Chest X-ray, PA view. Patient: 55 years old, sex M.
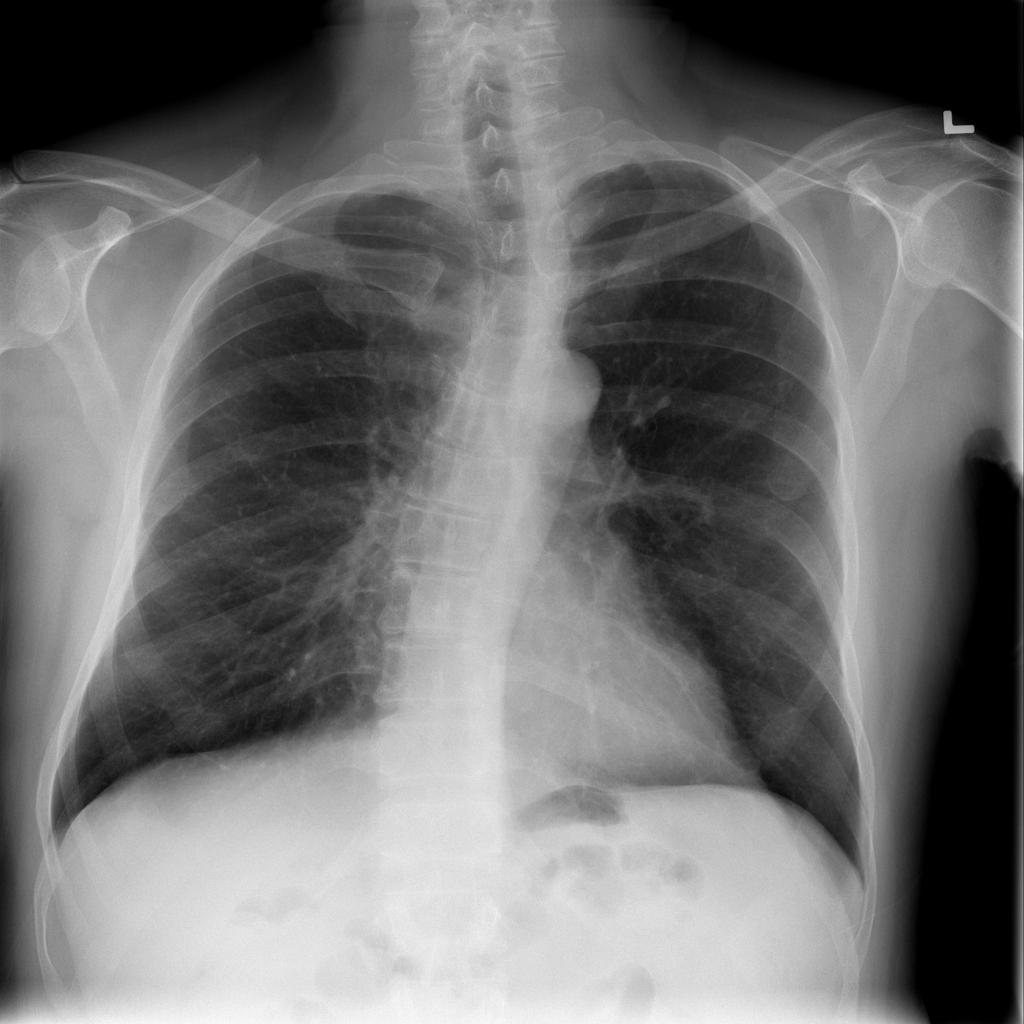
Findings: No Finding